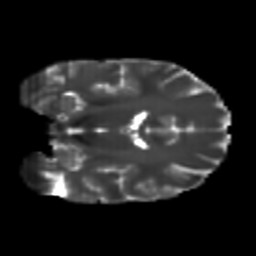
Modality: T2w
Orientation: coronal
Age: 22
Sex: female
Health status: healthy
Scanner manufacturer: philips
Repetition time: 7.385 s
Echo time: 0.08599 s